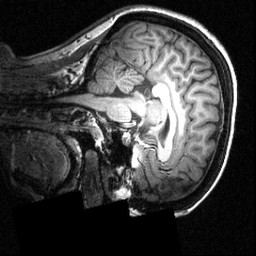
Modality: T1w
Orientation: sagittal
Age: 29
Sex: female
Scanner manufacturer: siemens
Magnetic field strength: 3.951 T
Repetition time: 1.5 s
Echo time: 0.00335 s